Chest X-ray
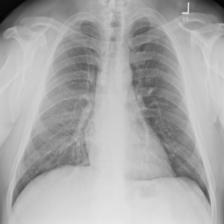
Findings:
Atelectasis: negative
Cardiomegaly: negative
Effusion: negative
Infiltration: negative
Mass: negative
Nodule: negative
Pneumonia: negative
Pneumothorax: negative
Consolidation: negative
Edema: negative
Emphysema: negative
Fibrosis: negative
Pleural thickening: negative
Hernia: negative